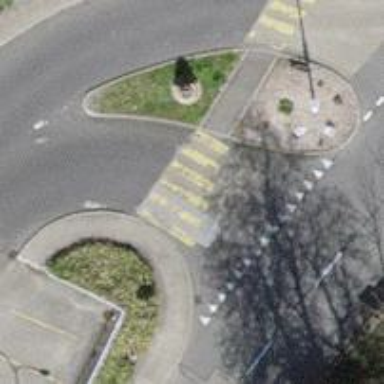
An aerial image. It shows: Marked road crossing.